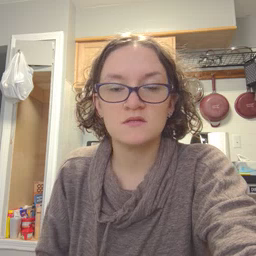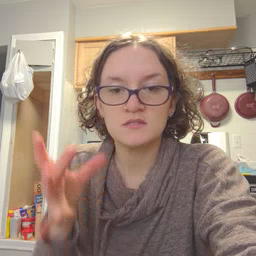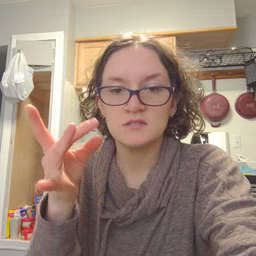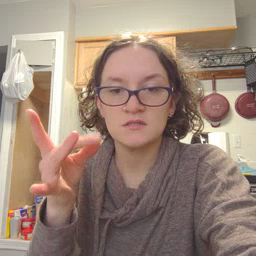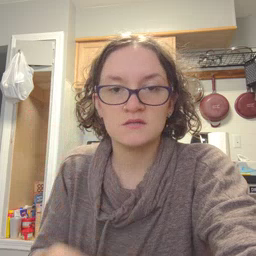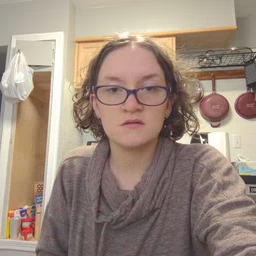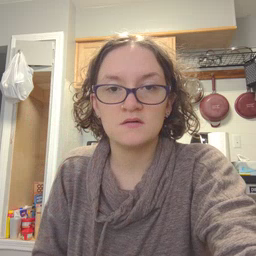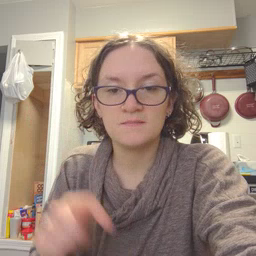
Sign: sticky